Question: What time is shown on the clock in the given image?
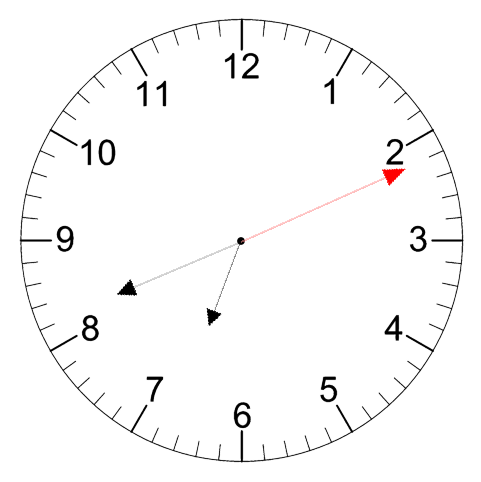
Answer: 06:41:11